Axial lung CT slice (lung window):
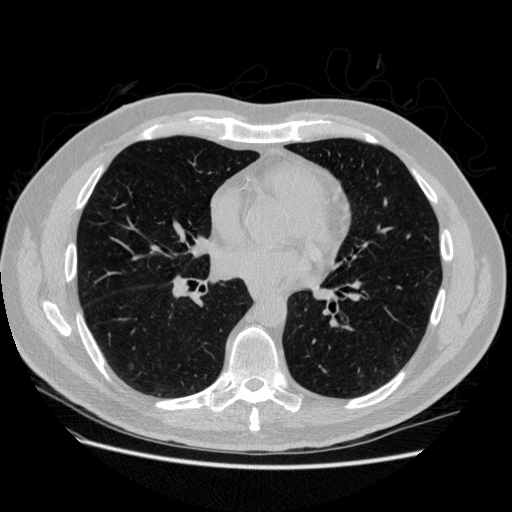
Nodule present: no